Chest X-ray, PA view. Patient: 38 years old, sex F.
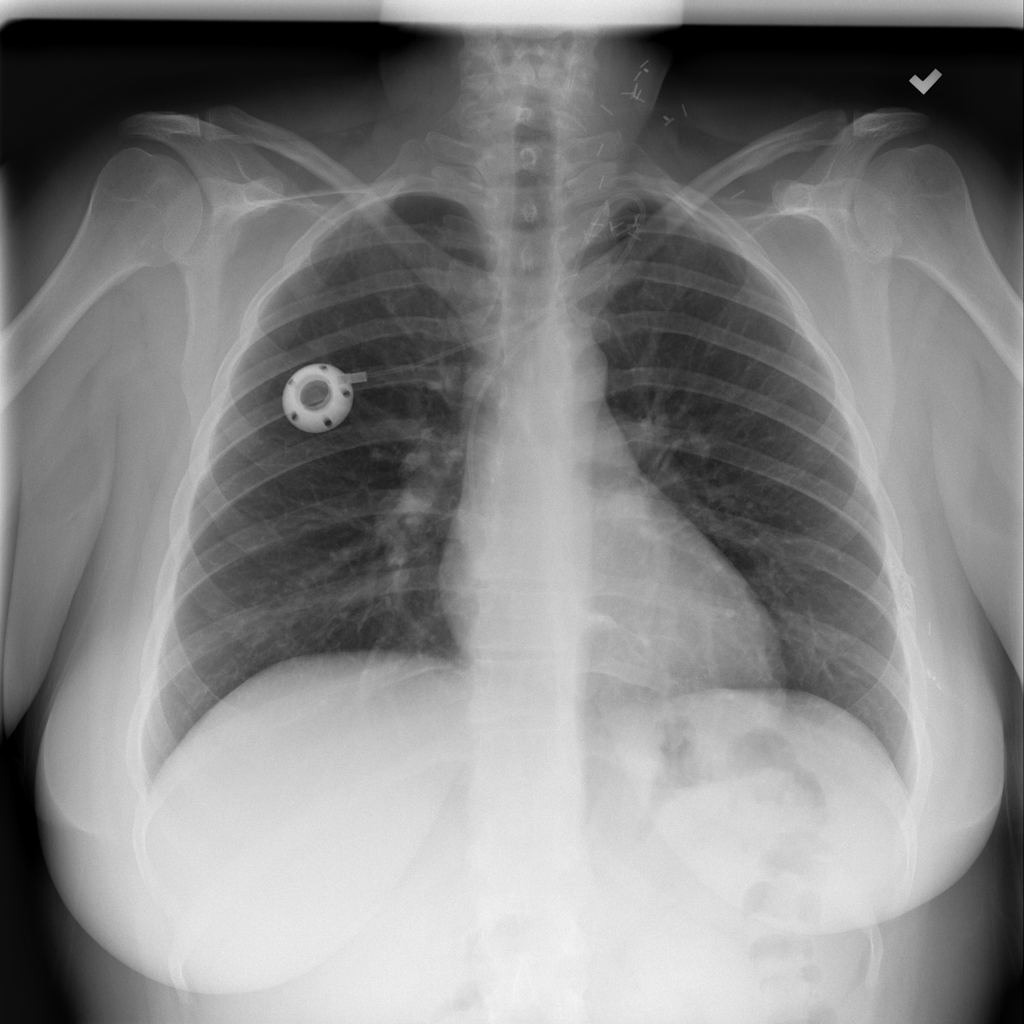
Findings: No Finding